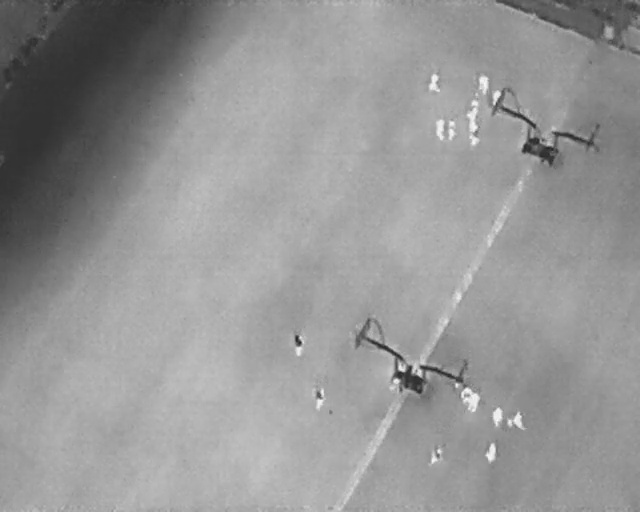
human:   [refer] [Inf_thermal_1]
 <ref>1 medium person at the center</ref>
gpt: <box>[[44, 66, 48, 68, 2]]</box>

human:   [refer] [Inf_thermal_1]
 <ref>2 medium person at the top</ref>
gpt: <box>[[66, 15, 69, 17, 7], [66, 24, 70, 26, 2]]</box>

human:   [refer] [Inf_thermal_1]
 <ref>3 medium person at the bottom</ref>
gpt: <box>[[47, 76, 51, 79, 9], [60, 73, 63, 76, 2], [66, 87, 69, 90, 22]]</box>

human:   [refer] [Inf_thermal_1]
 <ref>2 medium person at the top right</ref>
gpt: <box>[[68, 24, 72, 26, 2], [73, 15, 77, 17, 2]]</box>

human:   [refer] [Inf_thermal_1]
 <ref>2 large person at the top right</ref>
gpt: <box>[[71, 20, 75, 22, 2], [72, 24, 76, 27, 2]]</box>

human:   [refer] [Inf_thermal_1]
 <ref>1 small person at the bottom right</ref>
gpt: <box>[[71, 75, 73, 77, 2]]</box>

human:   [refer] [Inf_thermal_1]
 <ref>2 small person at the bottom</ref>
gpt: <box>[[61, 70, 63, 72, 2], [63, 70, 65, 73, 2]]</box>

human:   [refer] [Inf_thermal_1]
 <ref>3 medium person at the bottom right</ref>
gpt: <box>[[72, 77, 75, 79, 23], [76, 80, 79, 82, 2], [75, 87, 78, 89, 3]]</box>